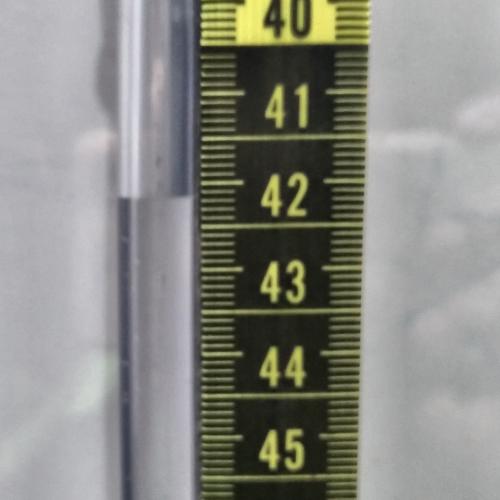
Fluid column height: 42.1 cm